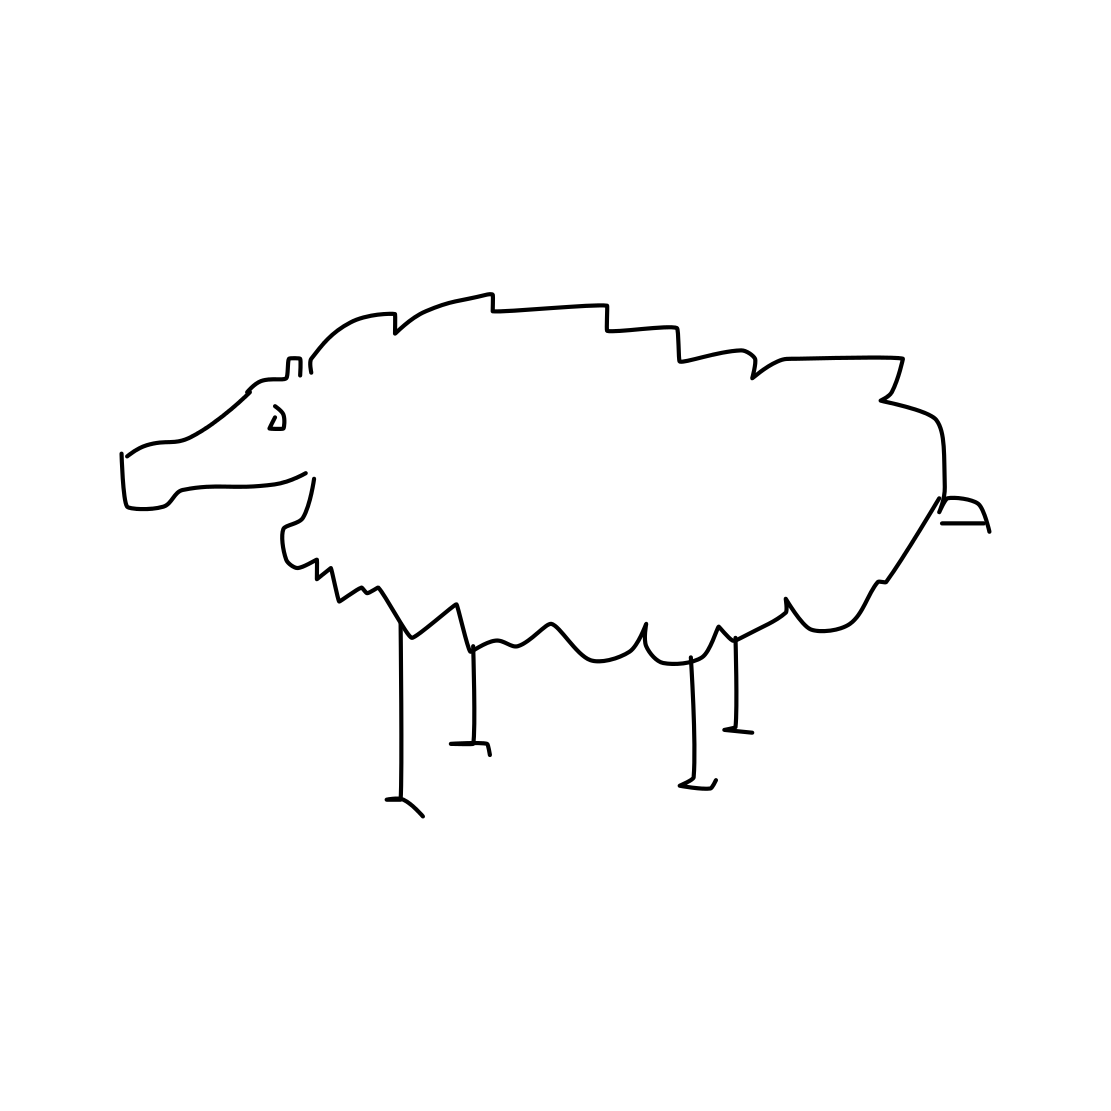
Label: sheep